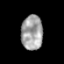
Tissue: prostate
Cell type: T cells
Senescence score: 0.2632
Nuclear area (px): 734
Mean DAPI intensity: 162.257